Field crop: tomato
Growth stage: 1
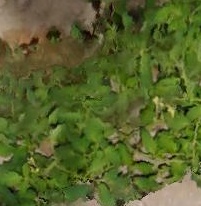
Species: tomato